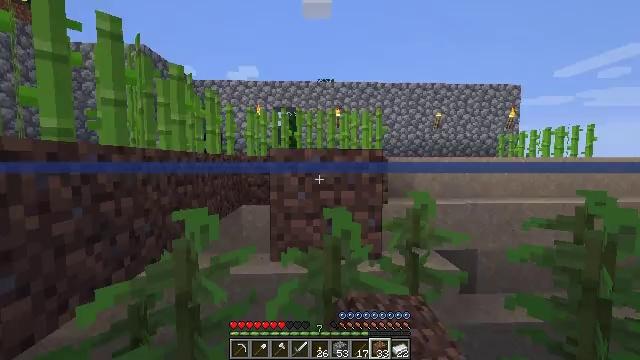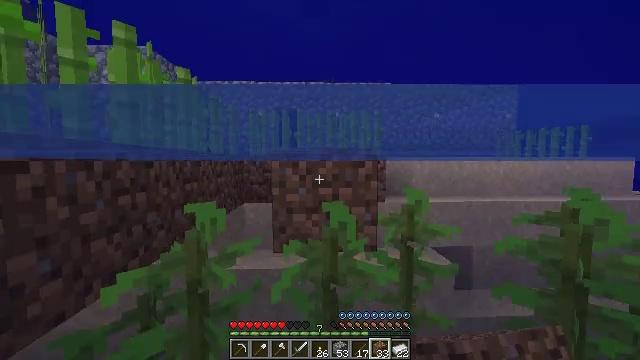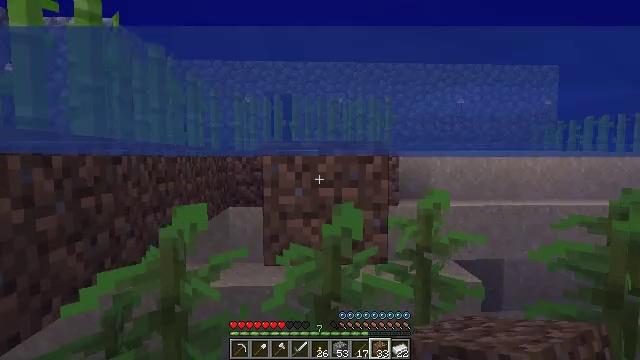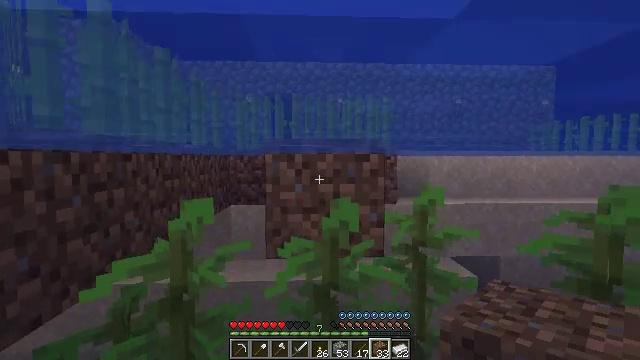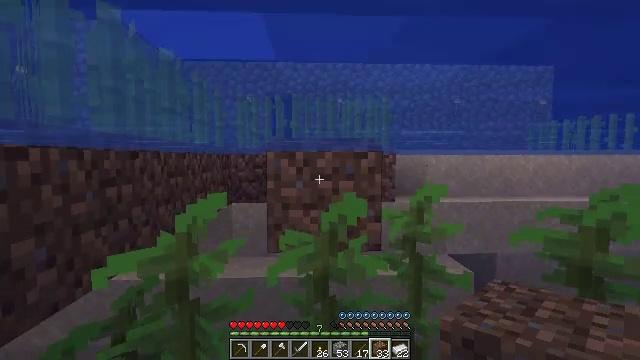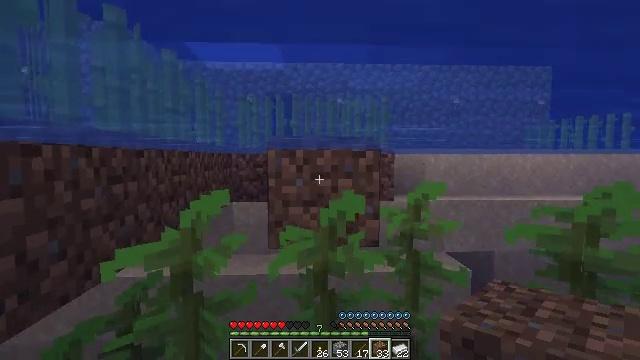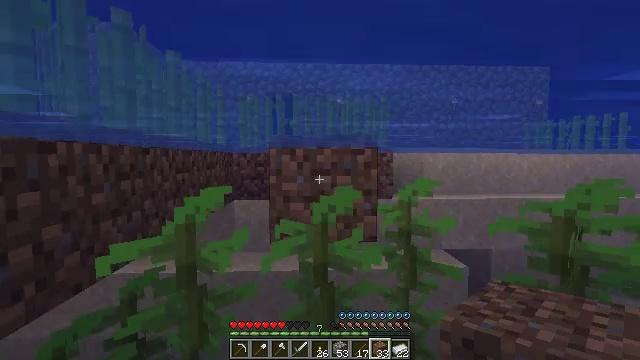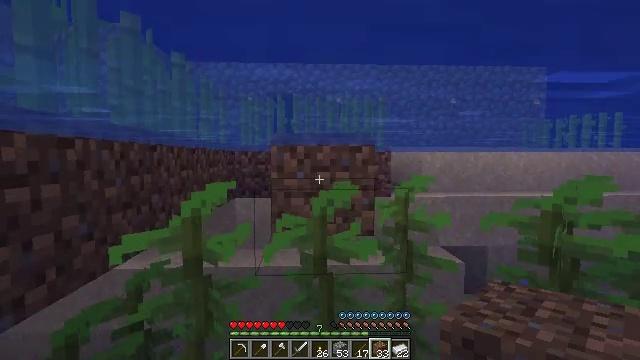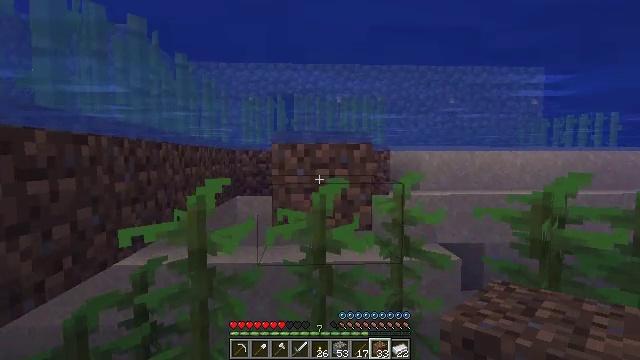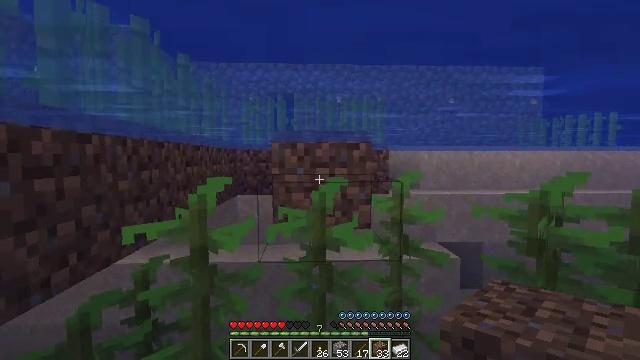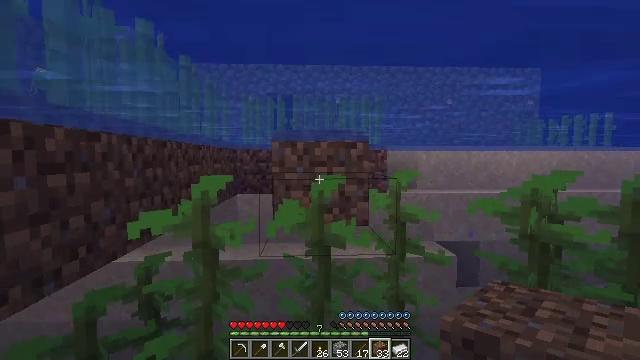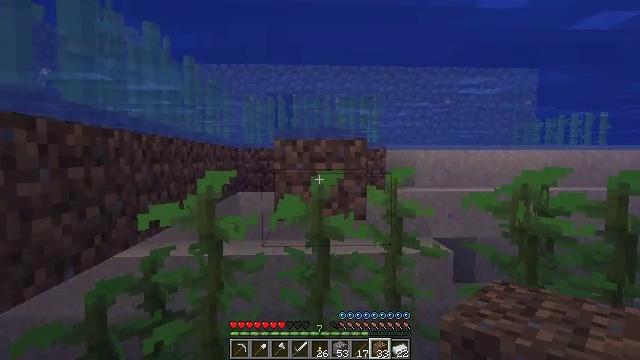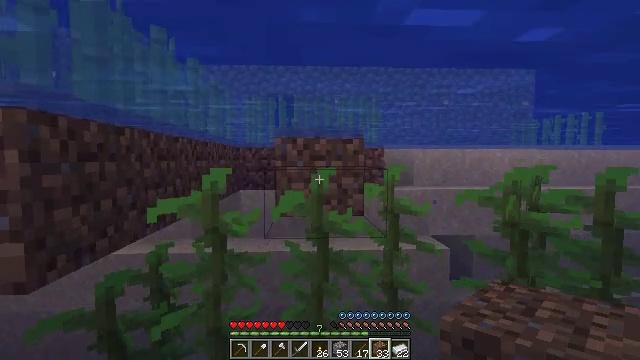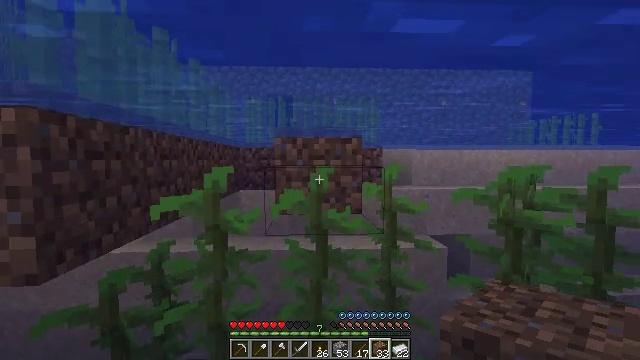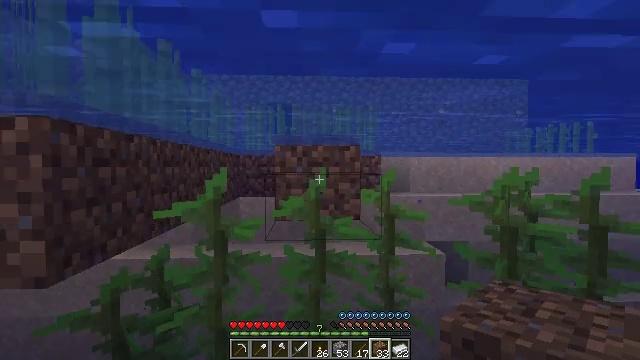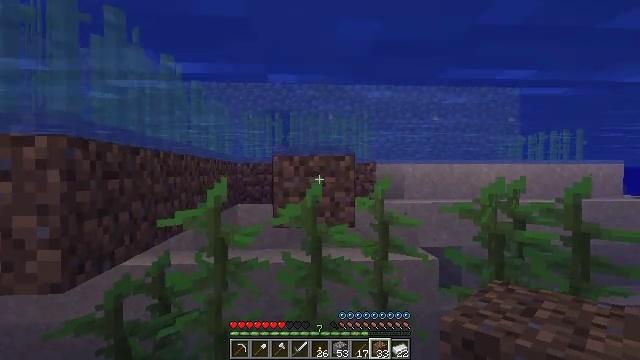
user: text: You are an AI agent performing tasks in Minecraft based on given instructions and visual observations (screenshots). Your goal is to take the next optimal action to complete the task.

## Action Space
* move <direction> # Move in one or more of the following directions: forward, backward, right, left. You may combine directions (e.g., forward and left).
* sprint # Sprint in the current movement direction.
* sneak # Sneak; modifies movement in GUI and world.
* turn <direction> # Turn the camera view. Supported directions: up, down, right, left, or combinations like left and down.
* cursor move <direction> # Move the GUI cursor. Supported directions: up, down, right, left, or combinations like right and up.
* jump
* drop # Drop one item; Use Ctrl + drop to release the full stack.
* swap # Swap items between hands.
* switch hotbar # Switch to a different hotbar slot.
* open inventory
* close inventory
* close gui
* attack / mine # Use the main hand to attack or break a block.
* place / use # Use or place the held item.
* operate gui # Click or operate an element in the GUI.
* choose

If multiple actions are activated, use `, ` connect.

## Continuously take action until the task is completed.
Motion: motion action
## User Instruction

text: Break kelp blocks underwater.
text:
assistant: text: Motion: move back
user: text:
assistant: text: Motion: move back
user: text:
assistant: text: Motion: move back
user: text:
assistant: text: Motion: move back
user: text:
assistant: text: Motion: move back
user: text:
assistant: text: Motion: move back, use / place
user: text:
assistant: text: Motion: move back, use / place
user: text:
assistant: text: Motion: move back, use / place
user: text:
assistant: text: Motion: move back
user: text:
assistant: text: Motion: move back
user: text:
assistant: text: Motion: move back
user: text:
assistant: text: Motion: move back
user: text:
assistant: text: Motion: move back
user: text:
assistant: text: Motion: move back, turn up, jump
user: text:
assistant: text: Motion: move back, jump
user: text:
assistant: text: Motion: move back, jump
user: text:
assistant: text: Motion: move back, jump
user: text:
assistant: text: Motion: move back, use / place
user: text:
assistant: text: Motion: use / place
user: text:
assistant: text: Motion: use / place
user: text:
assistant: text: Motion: no_op
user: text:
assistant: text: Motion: turn down
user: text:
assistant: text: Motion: move forward, turn down
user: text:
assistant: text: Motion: move forward, turn down
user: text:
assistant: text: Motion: move forward
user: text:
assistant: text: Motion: move forward
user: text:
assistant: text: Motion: move forward
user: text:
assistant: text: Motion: move forward
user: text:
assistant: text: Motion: move forward
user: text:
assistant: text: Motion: move forward